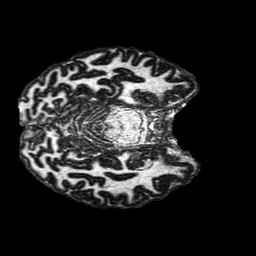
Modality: MP2RAGE
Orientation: axial